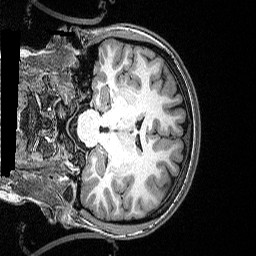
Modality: T1w
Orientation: coronal
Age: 23
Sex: female
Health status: healthy
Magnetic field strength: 3 T
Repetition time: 2.53 s
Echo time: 0.00331 s